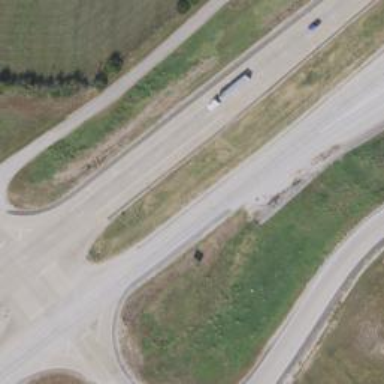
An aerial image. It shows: Motorway junction.